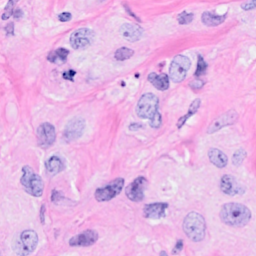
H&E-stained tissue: Breast